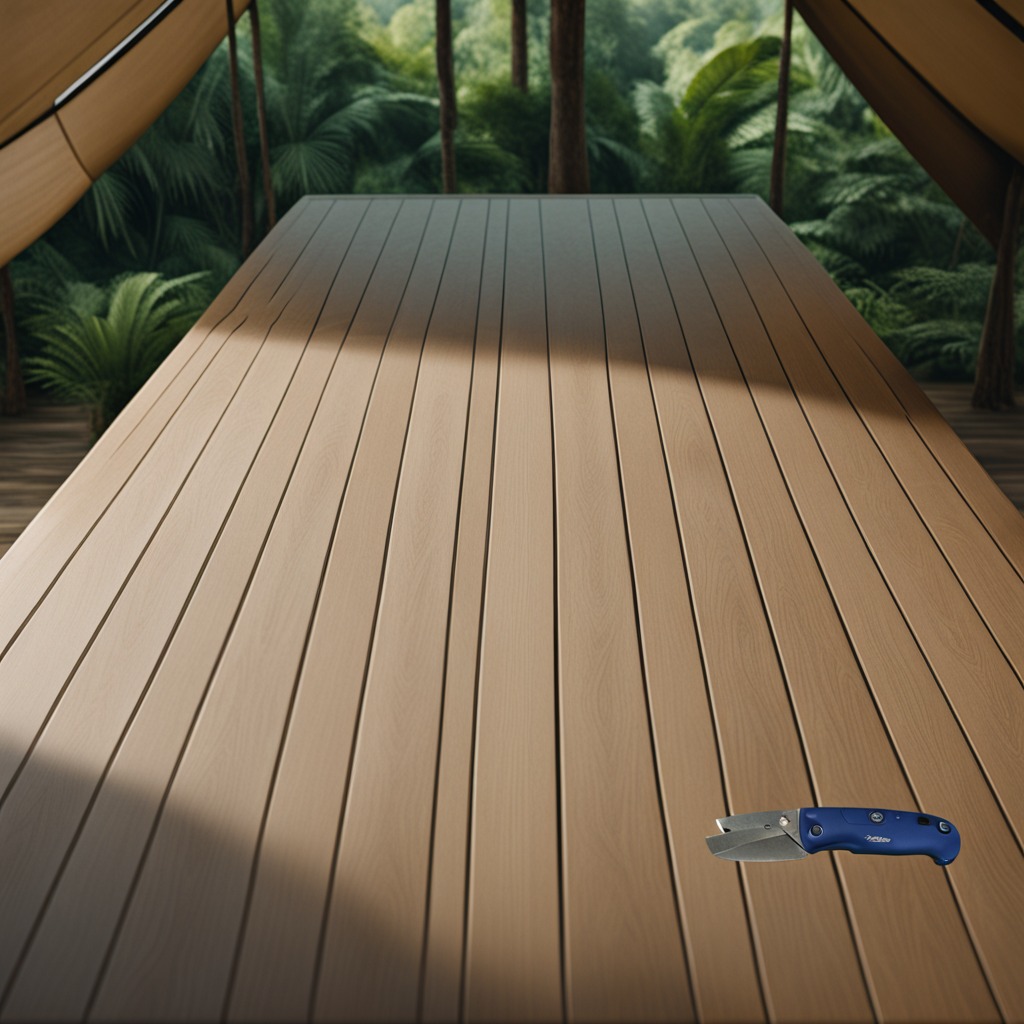
A utility knife is lying on the wooden table inside a jungle field workshop tent.